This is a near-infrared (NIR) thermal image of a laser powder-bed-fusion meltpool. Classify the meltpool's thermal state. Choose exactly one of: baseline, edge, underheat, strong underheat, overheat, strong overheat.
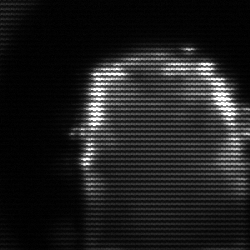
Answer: baseline